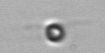
Label: flagellate